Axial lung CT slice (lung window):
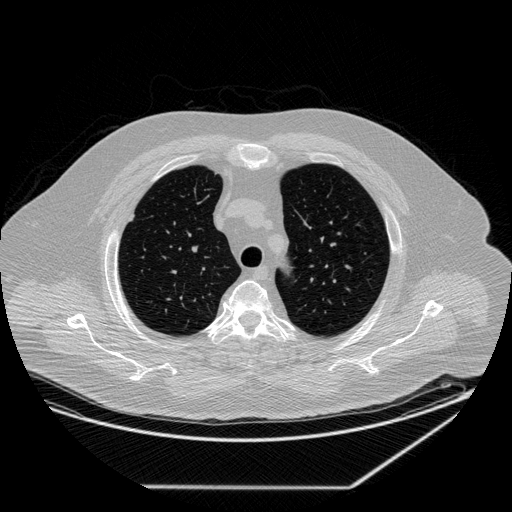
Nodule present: no